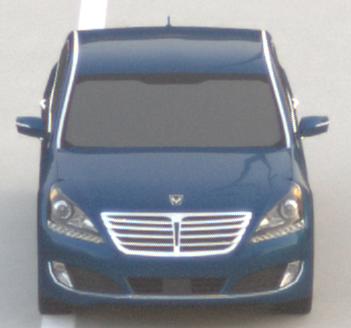
Make: Hyundai
Model: Equus
Detailed model: Gen. 2 VI
Model produced from: 2009
Model produced until: 2016
Doors: 4
Color: blue
Road condition: dry road
Daytime: sunrise or sunset
Contrast: low contrast